Interaction volume radius: 10 \u00c5
Interaction volume height: 40 \u00c5
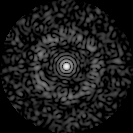
Disorder parameter: 0.8339